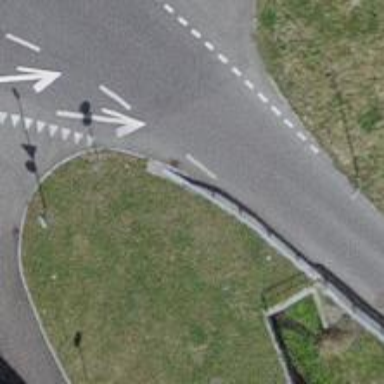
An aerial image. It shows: Unmarked road crossing.